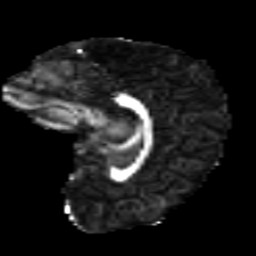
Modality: FA
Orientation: sagittal
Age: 11
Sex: male
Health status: ill
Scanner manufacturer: ge
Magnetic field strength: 3 T
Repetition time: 6.752 s
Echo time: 0.079 s